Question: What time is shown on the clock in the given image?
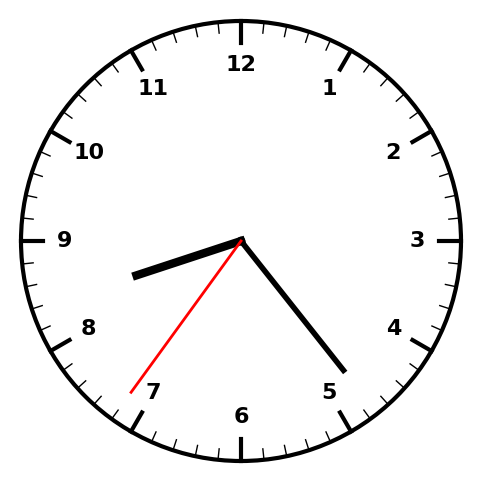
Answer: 08:23:36